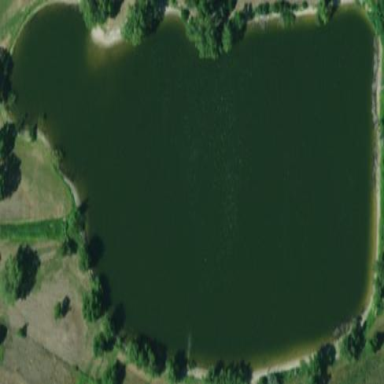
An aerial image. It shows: Serene lake surrounded by nature.